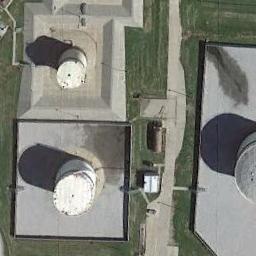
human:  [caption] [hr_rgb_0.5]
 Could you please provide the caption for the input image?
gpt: There are two buildings beside the storage tanks .

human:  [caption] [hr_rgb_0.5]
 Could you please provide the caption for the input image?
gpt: The storage tanks here are half white and half black .

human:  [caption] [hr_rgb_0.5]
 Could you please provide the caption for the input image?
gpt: There are several neatly arranged large oil storage tanks in the factory, And there are large lawns in the factory .

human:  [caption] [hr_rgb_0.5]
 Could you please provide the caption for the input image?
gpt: There are three white storage tanks on the grass .

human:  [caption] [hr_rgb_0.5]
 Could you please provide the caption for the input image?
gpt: There are three storage tanks beside a green meadow .